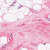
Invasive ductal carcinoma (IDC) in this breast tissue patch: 0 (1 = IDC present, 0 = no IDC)